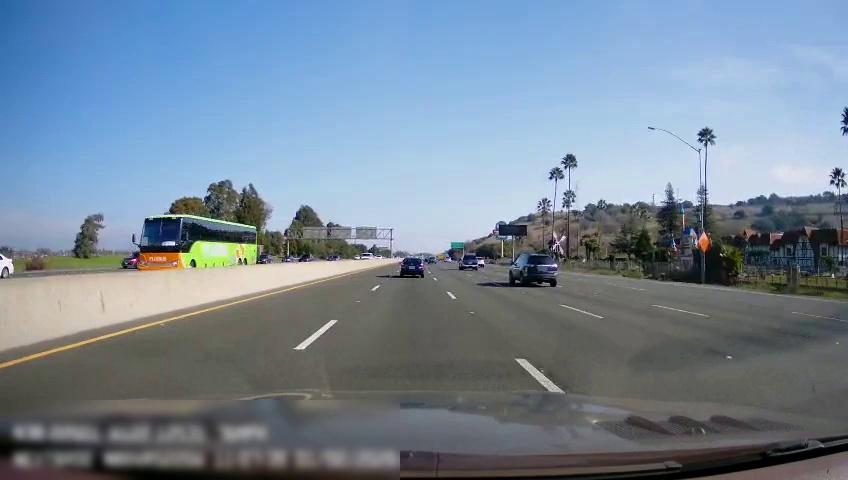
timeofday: Day
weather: Sunny
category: Drivable Space
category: Vehicles | SUV
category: Vehicles | SUV
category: Vehicles | SUV
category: Vehicles | SUV
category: Vehicles | SUV
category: Vehicles | Car
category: Vehicles | Bus
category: Vehicles | Car
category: Vehicles | Car
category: Vehicles | Car
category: Vehicles | Van
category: Lanes | Alternate Lane
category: Lanes | Current Lane
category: Lanes | Current Lane
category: Lanes | Alternate Lane
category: Lanes | Alternate Lane
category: Lanes | Alternate Lane
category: Lanes | Alternate Lane
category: Traffic | Signs
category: Traffic | Signs
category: Traffic | Signs
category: Traffic | Signs
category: Traffic | Signs